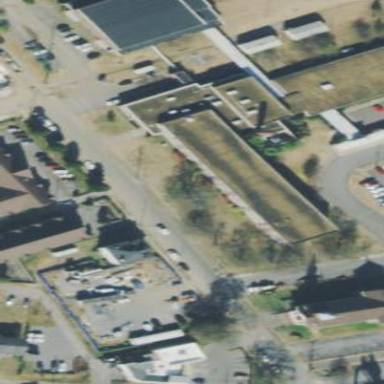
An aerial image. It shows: School building.